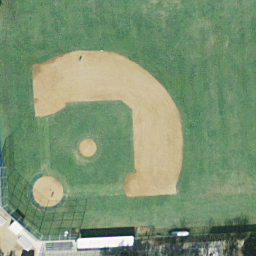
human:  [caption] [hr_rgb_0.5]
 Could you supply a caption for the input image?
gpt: This is a baseball diamond .

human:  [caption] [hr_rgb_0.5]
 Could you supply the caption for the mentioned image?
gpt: It is a new baseball diamond with sands and grass .

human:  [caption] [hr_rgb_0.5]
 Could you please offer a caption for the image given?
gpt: It is a regular baseball diamond .

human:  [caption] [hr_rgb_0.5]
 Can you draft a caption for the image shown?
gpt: A regular baseball diamond compose of manicured lawns and sand .

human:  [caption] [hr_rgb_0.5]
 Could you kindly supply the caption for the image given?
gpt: A regular baseball diamond compose of manicured lawns and sand .